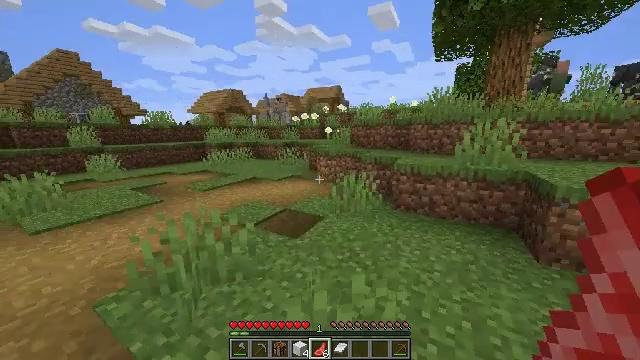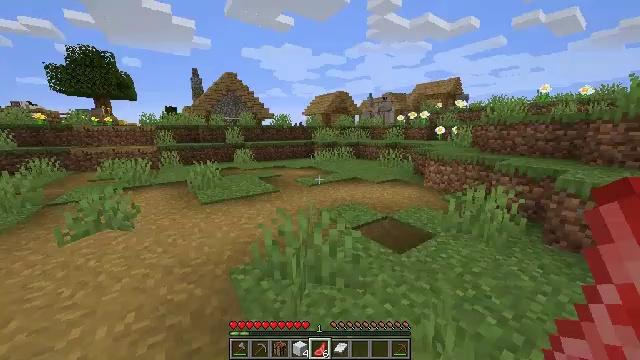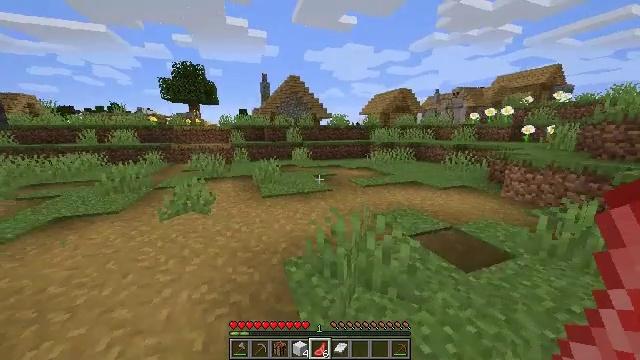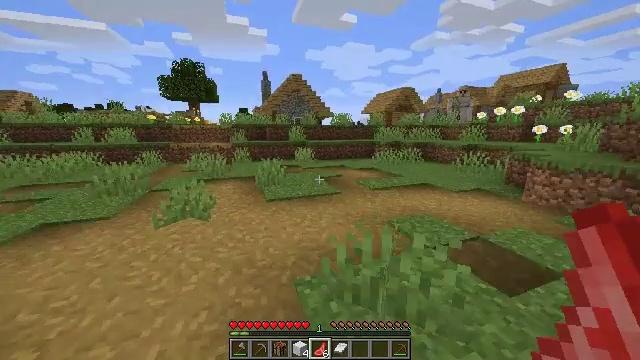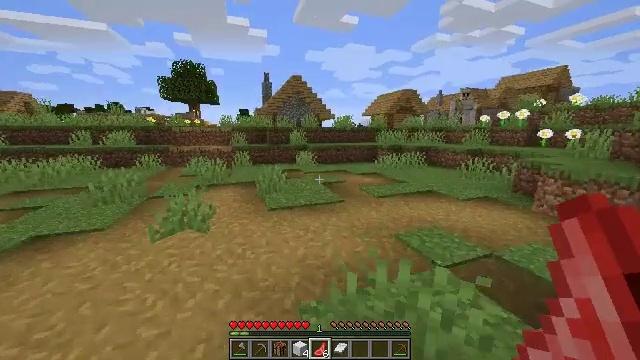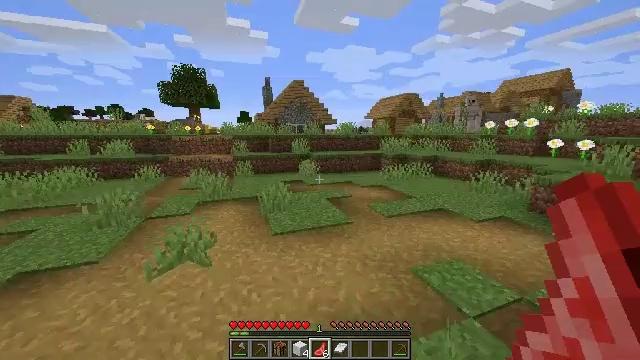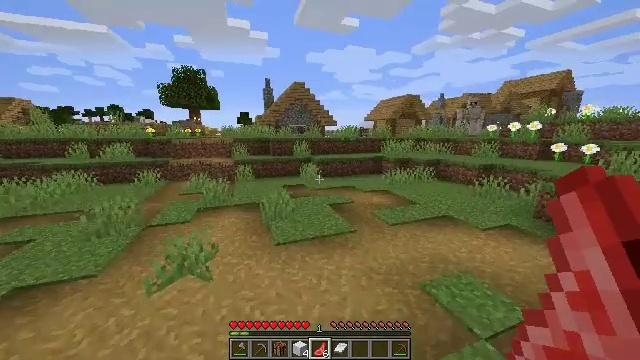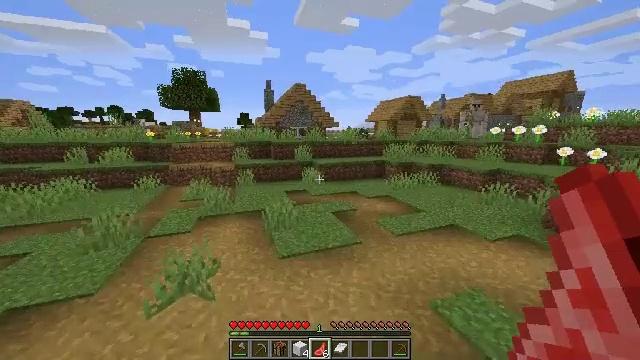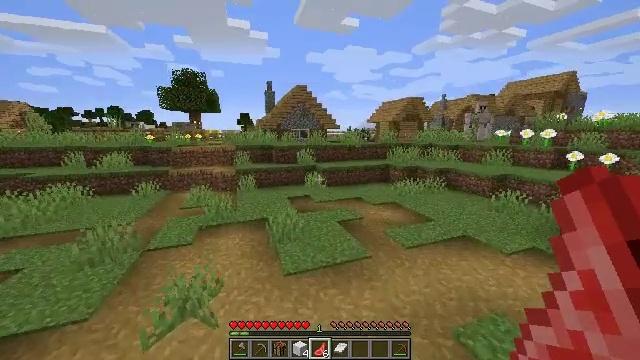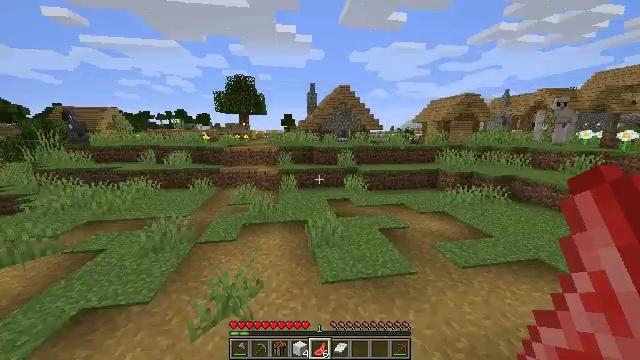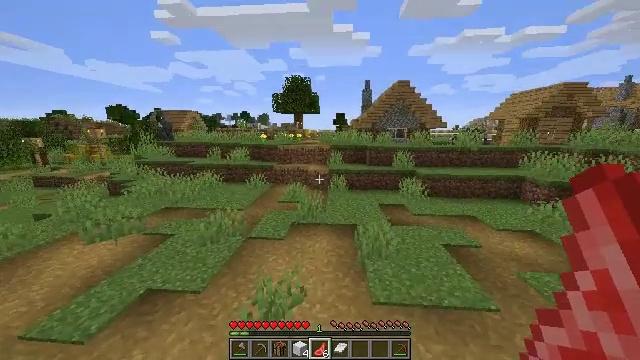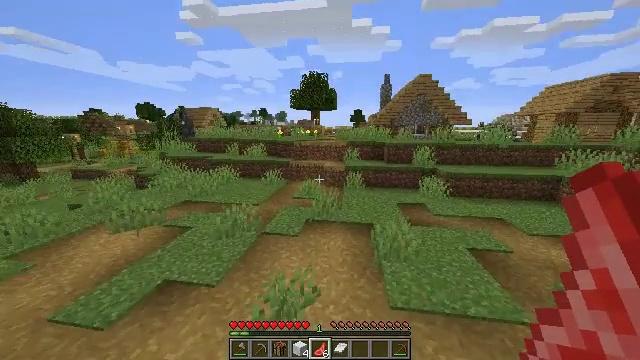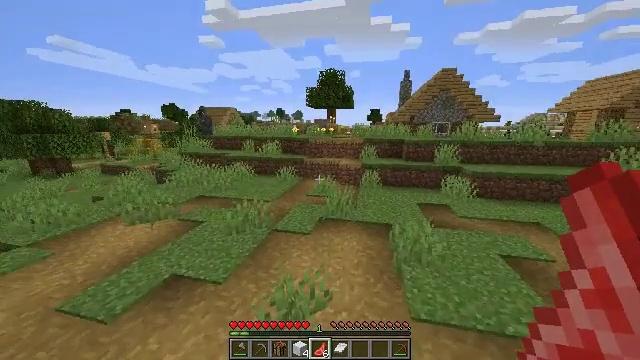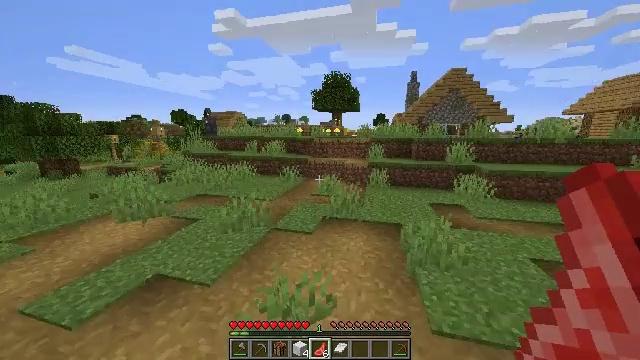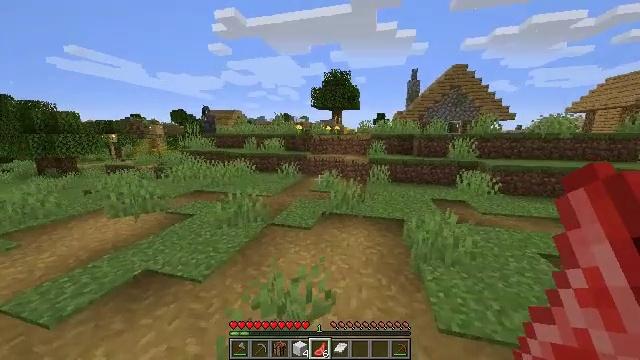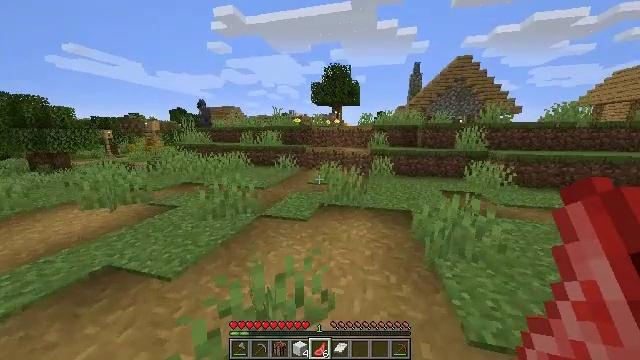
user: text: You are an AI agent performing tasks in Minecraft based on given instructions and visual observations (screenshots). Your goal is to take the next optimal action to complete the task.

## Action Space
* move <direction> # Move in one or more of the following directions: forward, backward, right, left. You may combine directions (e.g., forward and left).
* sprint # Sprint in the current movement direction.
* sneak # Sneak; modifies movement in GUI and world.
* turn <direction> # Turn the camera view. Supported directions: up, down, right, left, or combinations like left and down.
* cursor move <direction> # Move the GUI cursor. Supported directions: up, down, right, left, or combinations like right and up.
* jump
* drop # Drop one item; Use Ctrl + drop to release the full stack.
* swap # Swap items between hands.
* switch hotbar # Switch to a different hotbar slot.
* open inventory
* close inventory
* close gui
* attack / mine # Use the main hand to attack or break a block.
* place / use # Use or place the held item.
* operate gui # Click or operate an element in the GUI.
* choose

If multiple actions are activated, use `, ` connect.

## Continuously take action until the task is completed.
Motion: motion action
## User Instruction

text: Attack the hay block to get hay.
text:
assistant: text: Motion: move forward and move left, turn left
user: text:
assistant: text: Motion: move forward and move left, turn left
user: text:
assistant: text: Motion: move forward and move left
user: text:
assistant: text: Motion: move forward and move left, jump
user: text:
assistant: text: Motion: move forward and move left, jump
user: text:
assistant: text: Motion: move forward and move left, jump
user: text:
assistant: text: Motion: move forward and move left, jump
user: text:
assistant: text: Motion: move forward, jump
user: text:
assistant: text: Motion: move forward, turn left, jump
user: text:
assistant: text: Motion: move forward, turn left, jump
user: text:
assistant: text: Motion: move forward, turn left, jump
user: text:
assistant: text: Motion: move forward, turn left, jump
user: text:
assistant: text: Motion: move forward, turn left and up, jump
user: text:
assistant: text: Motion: move forward, jump
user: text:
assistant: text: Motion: move forward, jump
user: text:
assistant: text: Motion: move forward, jump
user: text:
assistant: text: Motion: move forward, jump
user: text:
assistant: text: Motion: move forward, jump
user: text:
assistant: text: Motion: move forward, jump
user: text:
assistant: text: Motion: move forward, jump
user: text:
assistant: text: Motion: move forward, jump
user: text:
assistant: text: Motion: move forward, turn left, jump
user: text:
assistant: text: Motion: move forward, turn left
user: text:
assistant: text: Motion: move forward, turn left
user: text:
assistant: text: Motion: move forward and move right
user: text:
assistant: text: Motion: move forward and move right
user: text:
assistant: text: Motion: move forward and move right
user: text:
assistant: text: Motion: move forward and move right
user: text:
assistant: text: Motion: move forward and move right, turn right
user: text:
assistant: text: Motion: move forward and move right, turn right